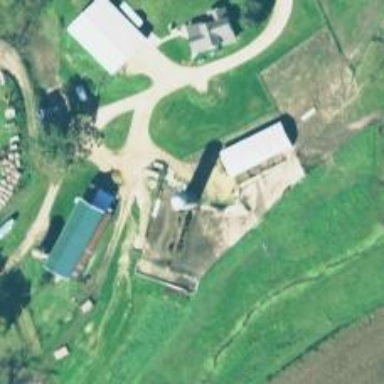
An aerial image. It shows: Silo.